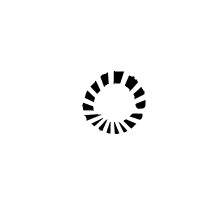
Shape: circle